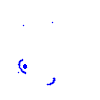
Particle: pion